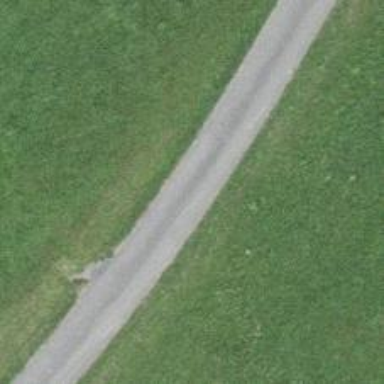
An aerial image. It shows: Asphalt track with grade1 tracktype.